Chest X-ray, AP view. Patient: 62 years old, sex F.
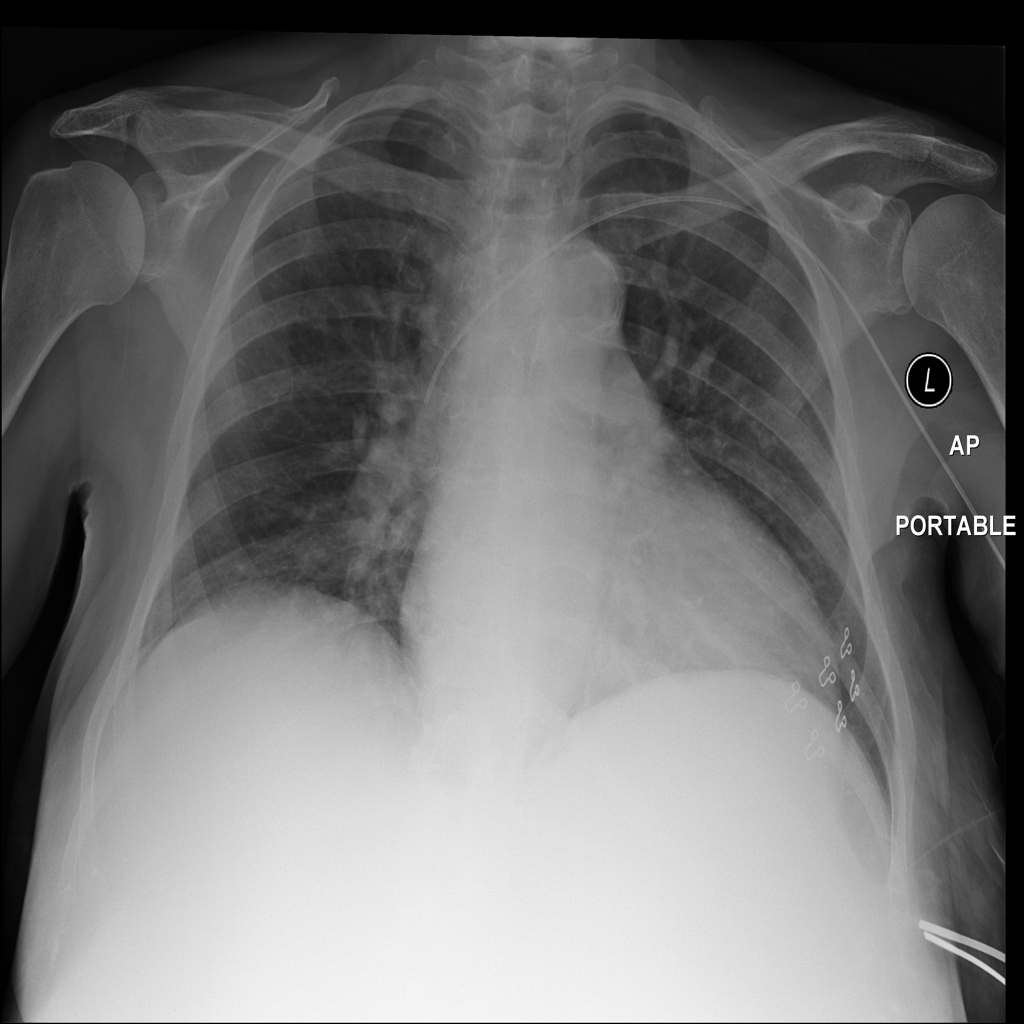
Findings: No Finding